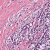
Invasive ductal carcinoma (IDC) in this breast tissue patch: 1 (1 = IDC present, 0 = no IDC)